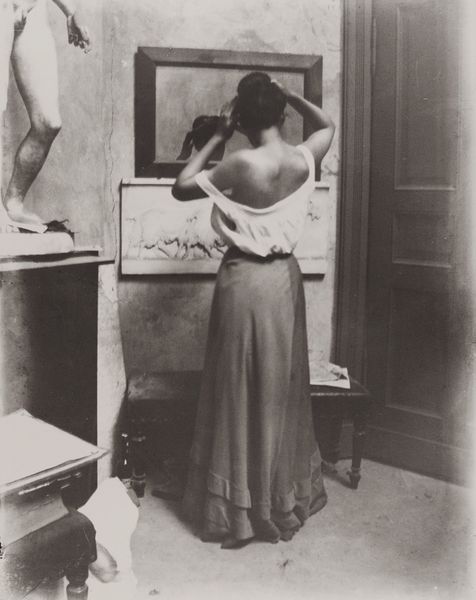
Titel: Aktstudie
Künstler: Heinrich Zille
Standort: Hamburg
Institution: Museum für Kunst und Gewerbe Hamburg
Schlagwörter: frau, silber, gesten, portrait, spiegel, spiegelung, figur, skulptur, women, hair, atelier, mirror, plastik, foto, fotografie, photographie, photo, werkstatt, bildhauerkunst, lichtbild, atelierfotografie, silbergelatine, studiofotografie, haarmode, aktfotografie, atelierphotographie, piano, aktphotographie, brom, bildwerke, angewandte und bildende kunst, hessische systematik, porträt, armhaltungen, silbergelatinepapier, bromsilbergelatinepapier, entwicklungspapier, gelatinepapier, schwarzweißpositivverfahren, silbersalzverfahren, schwarzweißfotografie, frisurenmode, rückenakt